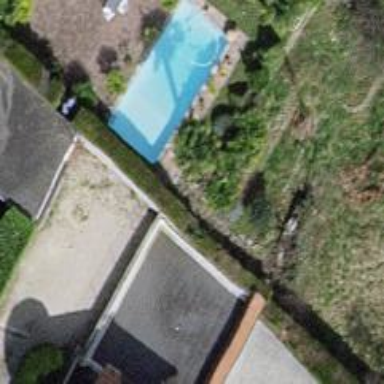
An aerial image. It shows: Swimming pool located in leisure land.